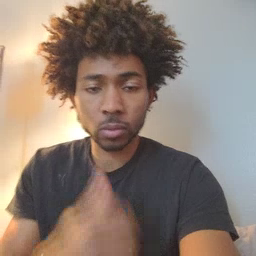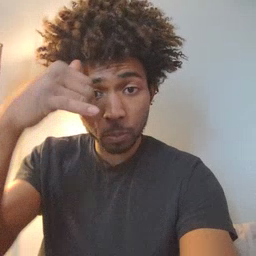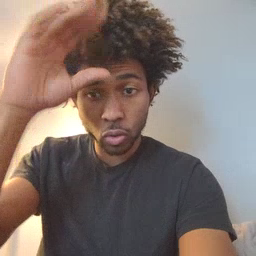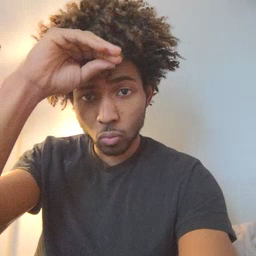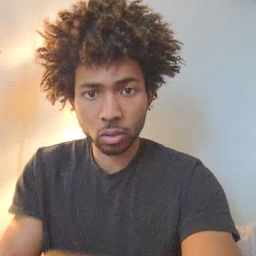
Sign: cowboy